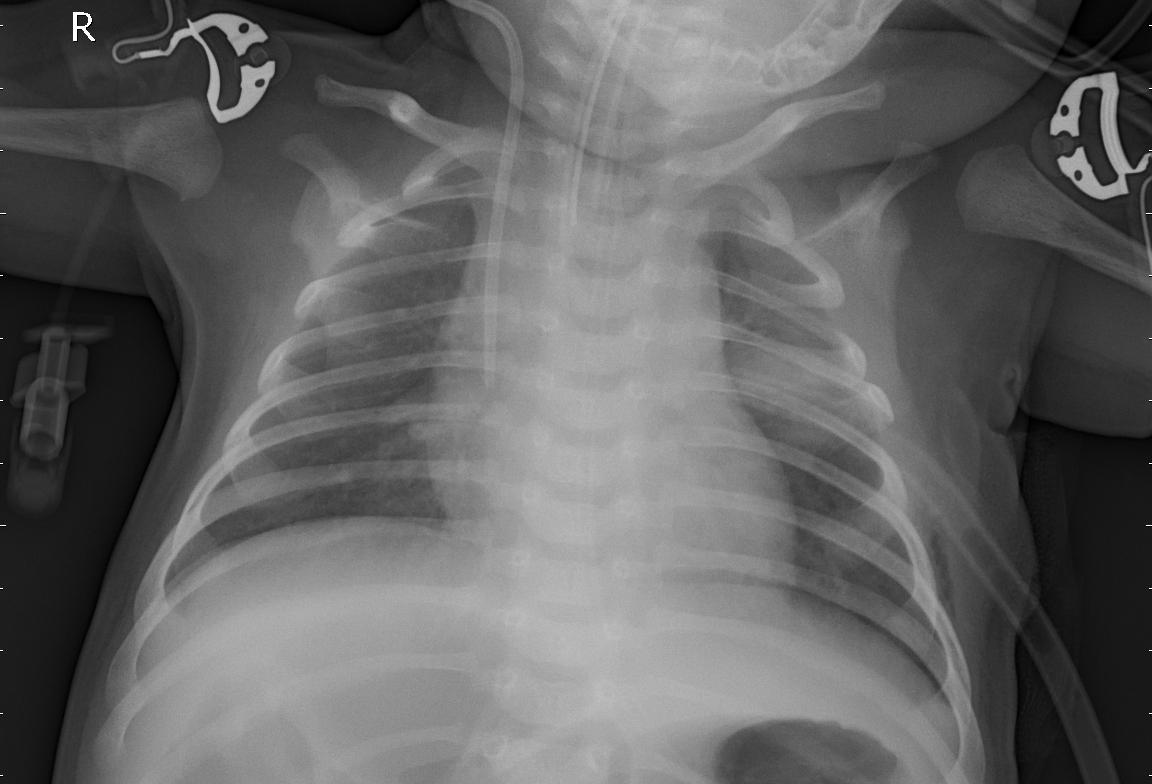
Diagnosis: PNEUMONIA